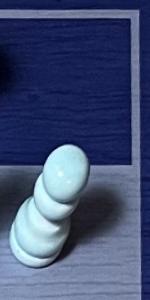
Label: Pawn_White